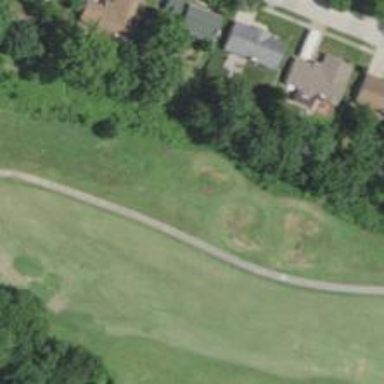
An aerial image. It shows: Golf tee.